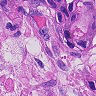
Metastatic tissue present: yes